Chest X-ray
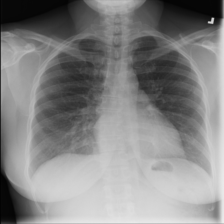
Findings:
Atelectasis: negative
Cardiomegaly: negative
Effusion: negative
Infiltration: negative
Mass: negative
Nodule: negative
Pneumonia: negative
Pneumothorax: negative
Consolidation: negative
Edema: negative
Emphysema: negative
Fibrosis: negative
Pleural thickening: negative
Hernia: negative